Aerial crown-view tile of a tropical tree (Barro Colorado Island, Panama), acquired 20240611:
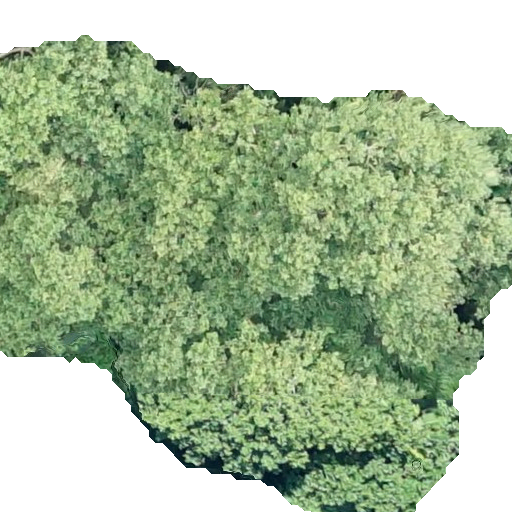
Species: Hieronyma alchorneoides
GBIF accepted scientific name: Hieronyma alchorneoides
Crown area: 334.812 m²